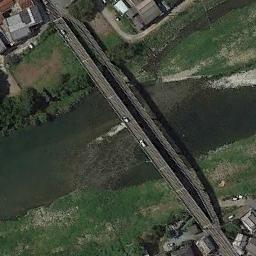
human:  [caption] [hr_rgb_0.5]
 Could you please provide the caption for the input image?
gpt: There are two parallel bridges, And the color of the water is dark green .

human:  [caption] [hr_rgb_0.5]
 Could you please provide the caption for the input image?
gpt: A bridge built on a dark green river and the flood bed of the river while some green plants on the flood bed .

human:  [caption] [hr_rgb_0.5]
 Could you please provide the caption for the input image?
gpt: A bridge connects the land on both sides of the turquoise river  There are long green river banks on both sides of the river  There are several cars on the bridge .

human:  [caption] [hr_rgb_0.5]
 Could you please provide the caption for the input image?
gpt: There are two bridges over the river with some buildings and grass on both sides .

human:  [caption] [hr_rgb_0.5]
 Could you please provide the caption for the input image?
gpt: Many buildings of different shapes are at the ends of the bridge .